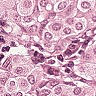
Metastatic tissue present: yes